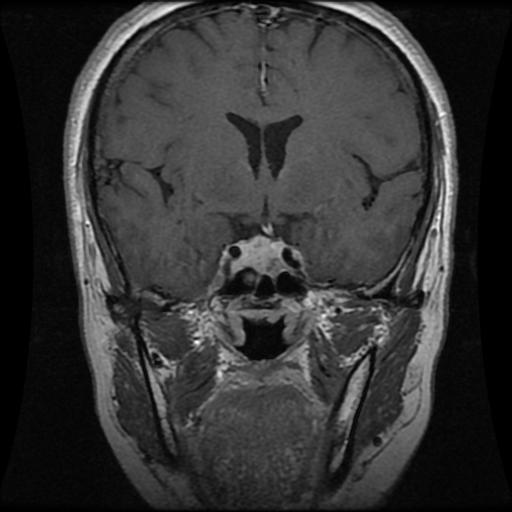
Label: pituitary